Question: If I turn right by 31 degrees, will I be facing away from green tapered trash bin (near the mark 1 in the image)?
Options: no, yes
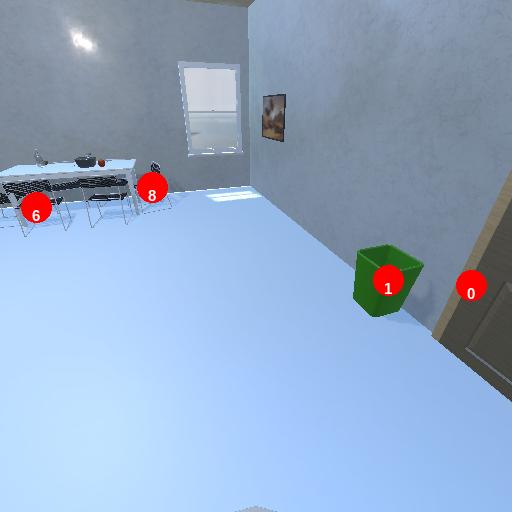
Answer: no